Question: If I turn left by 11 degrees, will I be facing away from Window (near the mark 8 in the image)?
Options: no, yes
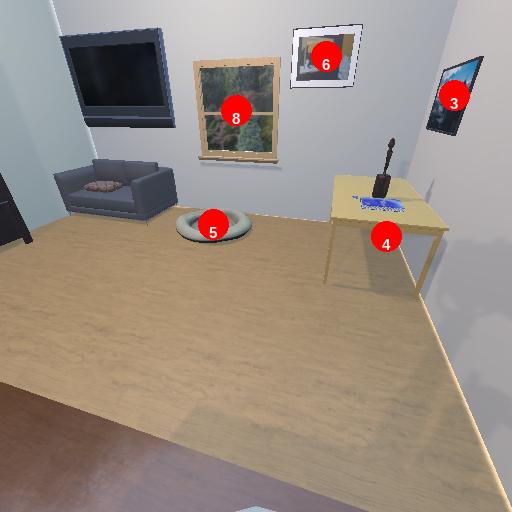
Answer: no